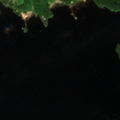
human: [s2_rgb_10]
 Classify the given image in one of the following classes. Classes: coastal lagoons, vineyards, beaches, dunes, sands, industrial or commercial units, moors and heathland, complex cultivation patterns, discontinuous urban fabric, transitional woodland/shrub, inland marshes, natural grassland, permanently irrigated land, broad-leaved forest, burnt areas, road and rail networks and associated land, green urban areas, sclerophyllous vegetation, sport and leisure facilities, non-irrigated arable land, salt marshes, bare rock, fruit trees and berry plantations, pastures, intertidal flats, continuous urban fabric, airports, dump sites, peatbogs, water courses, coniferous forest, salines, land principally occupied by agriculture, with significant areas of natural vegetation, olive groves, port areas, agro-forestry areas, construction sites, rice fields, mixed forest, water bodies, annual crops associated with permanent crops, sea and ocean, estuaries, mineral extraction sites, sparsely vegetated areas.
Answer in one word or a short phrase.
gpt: broad-leaved forest, mixed forest, water bodies